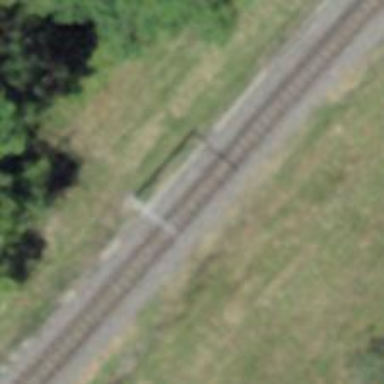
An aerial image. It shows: Narrow-gauge railway with electrified contact line.